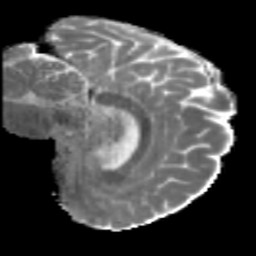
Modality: MD
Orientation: sagittal
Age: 46
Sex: male
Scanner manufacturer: siemens
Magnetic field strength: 3 T
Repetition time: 5 s
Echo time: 0.092 s